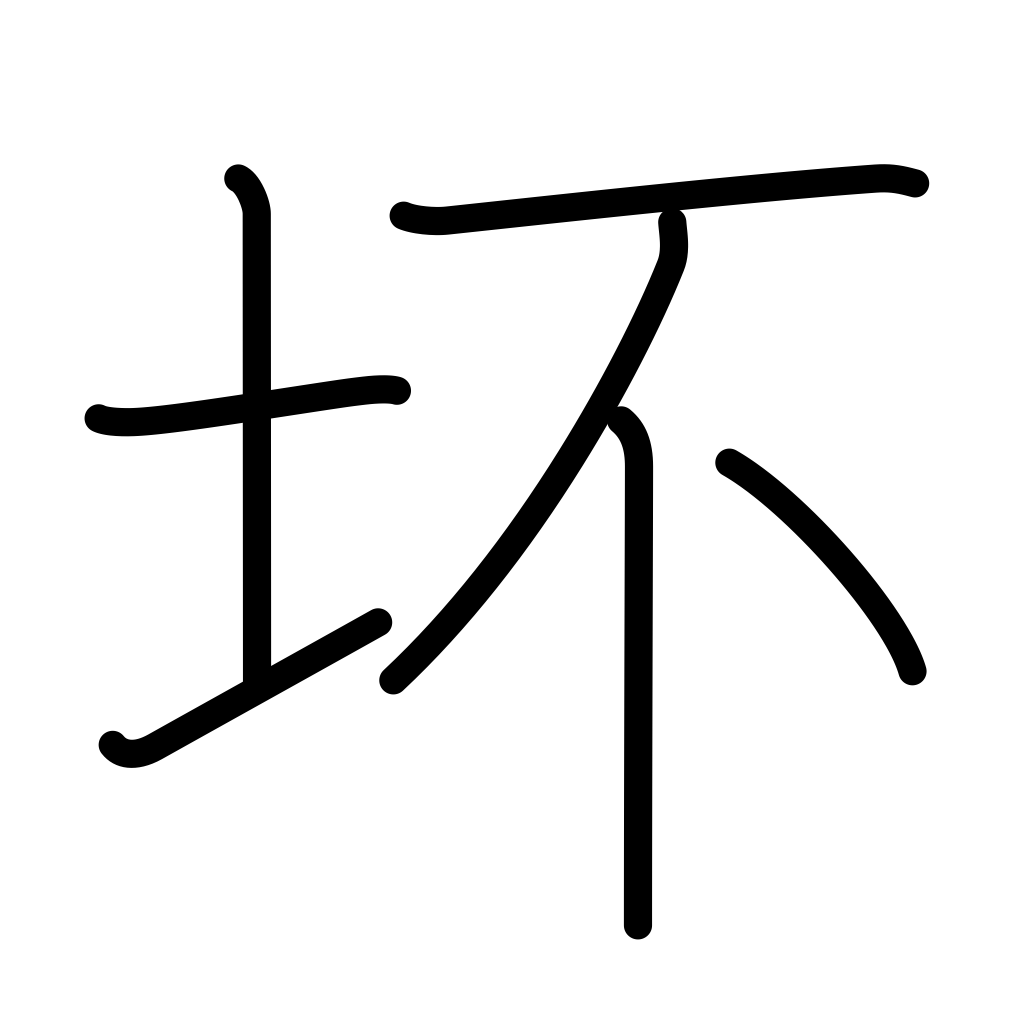
Meaning: bowl